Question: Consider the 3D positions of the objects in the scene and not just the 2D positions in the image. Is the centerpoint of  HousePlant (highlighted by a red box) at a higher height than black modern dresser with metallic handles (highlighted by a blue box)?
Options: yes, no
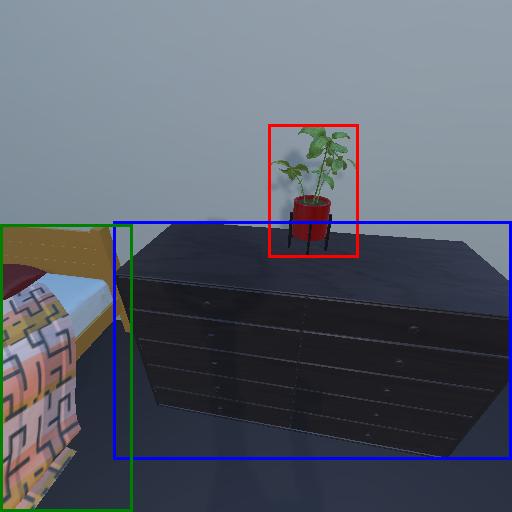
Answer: yes